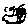
Label: car